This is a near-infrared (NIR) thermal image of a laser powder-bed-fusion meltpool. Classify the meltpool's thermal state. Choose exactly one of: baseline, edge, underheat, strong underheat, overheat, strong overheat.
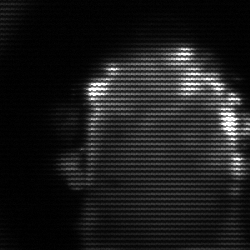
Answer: baseline